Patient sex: M
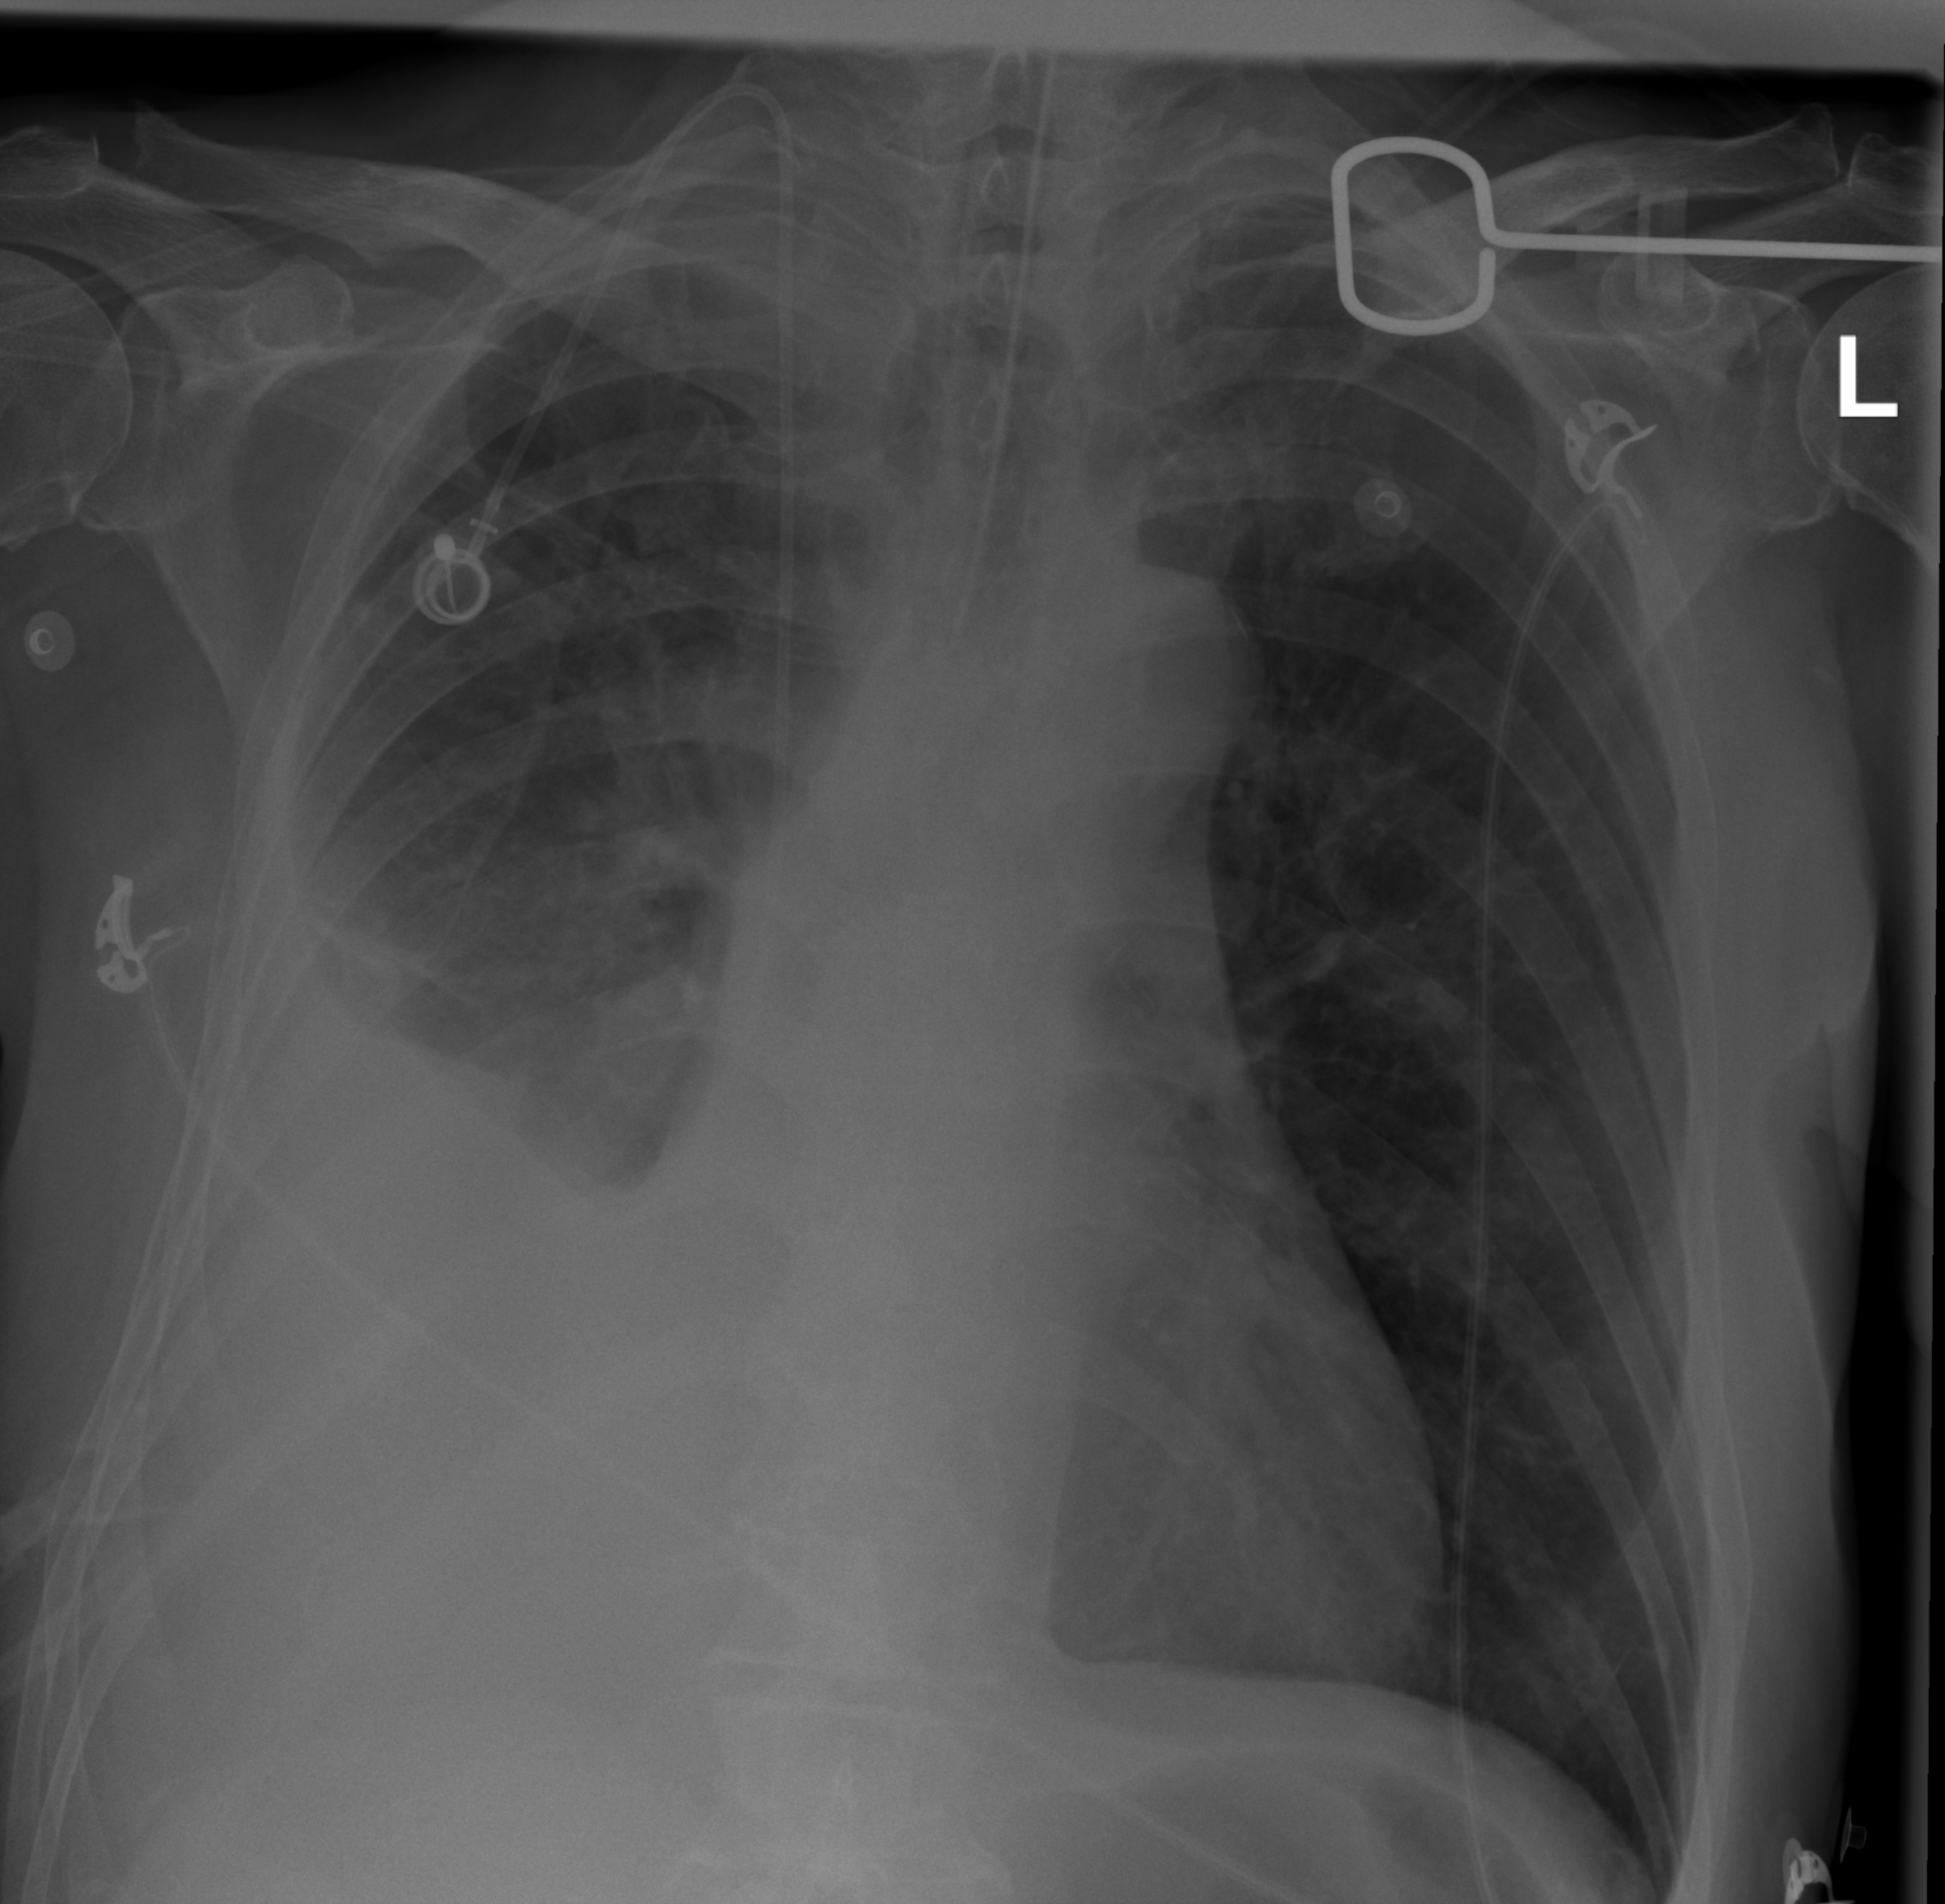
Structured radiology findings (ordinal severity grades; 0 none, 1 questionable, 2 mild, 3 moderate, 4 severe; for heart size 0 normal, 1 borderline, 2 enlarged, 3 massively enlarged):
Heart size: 0
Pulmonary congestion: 0
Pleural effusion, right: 3
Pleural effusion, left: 0
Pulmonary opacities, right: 0
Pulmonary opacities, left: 0
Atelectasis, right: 3
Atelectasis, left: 0